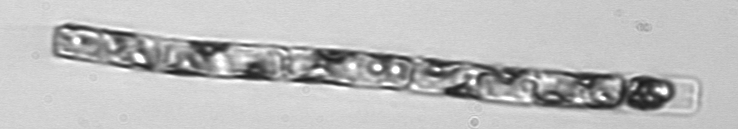
Label: Guinardia_delicatula_TAG_internal_parasite